Question: I am getting this strange error while installing realm on , cocoa pods version
The error is -
> Installing Realm (2.4.3)[!] /bin/bash -c
set -e
sh build.sh cocoapods-setup./scripts/swift-version.sh: line 59: [: =: unary operator expected
No version of Xcode found that supports Swift 3.0.2
All other pods work great.
Thanks for the help in advance.

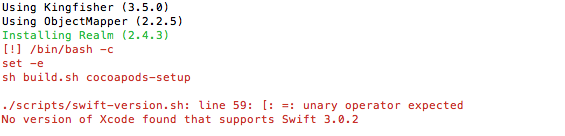
Answer: Hey for anyone looking for an answer -
I did find out that I had the second xcode installed (xcode 7), due to which the command line tools which were chosen were of xcode 7.3 which was causing the error.
So what I did was, I went to -
xcode >> preferences >> locations >> CommandLineTools
and selected the commandLineTools for the latest Version(xcode 8).
Thanks...